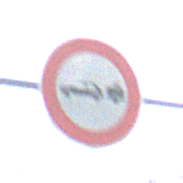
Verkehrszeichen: VerbotPersonenkraftwagenMitAnhaenger
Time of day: MorningAfternoon
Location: Outdoor (Suburban)
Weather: PartlyCloudy
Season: NotSpecified
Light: Natural